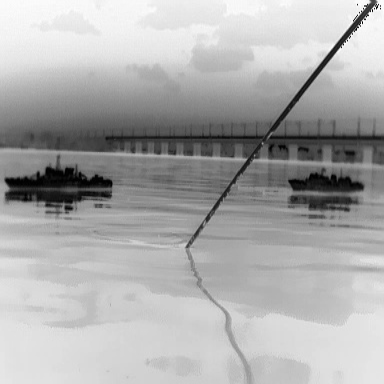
There are two warships in the infrared image.